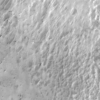
Label: not_dusty